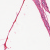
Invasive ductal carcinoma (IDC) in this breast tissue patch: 0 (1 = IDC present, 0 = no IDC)